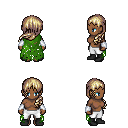
a pixel art fantasy rpg character, female body template, human, dark skin, green tattered cape, white pants, white blonde left-swept hairstyle, white cloth bracers, black shoes, four views (front, back, left, right), 2x2 character sprite sheet, small pixel art, hard edges, no anti-aliasing